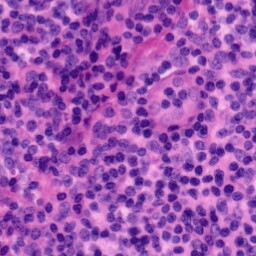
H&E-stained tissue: Tonsil